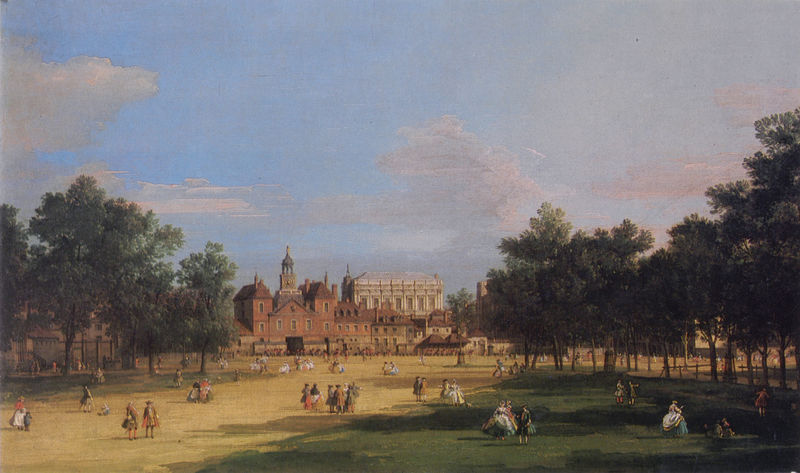
Titel: London: the Old Horse Guards and the Banqueting Hall, from St James's Park
Künstler: Canaletto (Antonio Canal)
Standort: London
Institution: Roy Miles Gallery
Schlagwörter: baum, blau, blätter, gemälde, gruppe, himmel, laub, mann, schatten, wolken, baumstämme, bäume, frauen, grün, landschaft, menschen, ocker, sand, sitzen, stadt, braun, bunt, fenster, frau, hintergrund, hut, hüte, kleid, kleider, licht, männer, strasse, weiss, anlage, dach, gebäude, gras, haus, park, rasen, rot, schloss, weg, wiese, wolke, fest, gesellschaft, leute, malerei, rock, versammlung, architektur, barock, spitze, stein, steine, holland, öl, ast, erde, horizont, häuser, stamm, weite, büsche, kirche, sonne, wege, boden, adel, eltern, kind, personen, england, rokoko, wald, kinder, turm, garten, aussicht, sommer, ansicht, fassade, vedute, fläche, dorf, dächer, mauer, allee, tag, violett, picknick, rast, spazieren, platz, figuren, kuppel, promenade, herrschaften, spielen, freizeit, realistisch, tor, gruppen, spiel, eingang, türme, palast, spaziergang, zweig, bürger, volk, sonnig, sonntag, portal, landschaftsbild, residenz, lust, mittelalter, strassen, ster, spaziergänger, turmuhr, paare, schlosspark, erholung, starße, lustwandeln, weitwinkel, schluss, spatzieren, rennbahn?, rennbahnß, vergügen, blatz, spaziergangn, strasse+